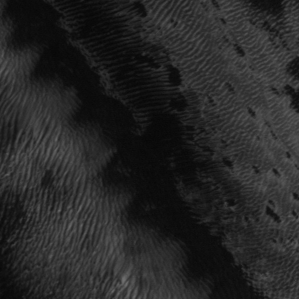
Label: frost